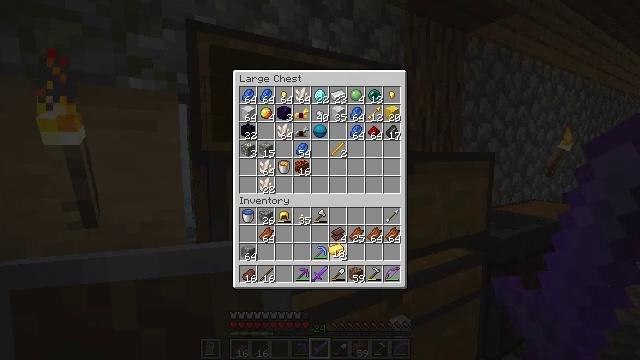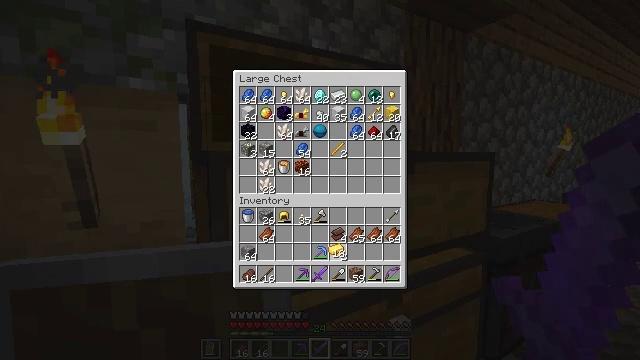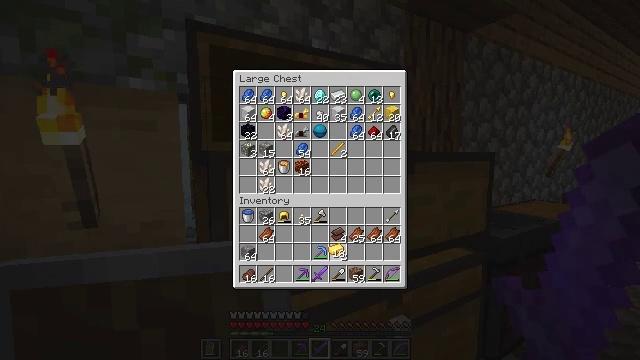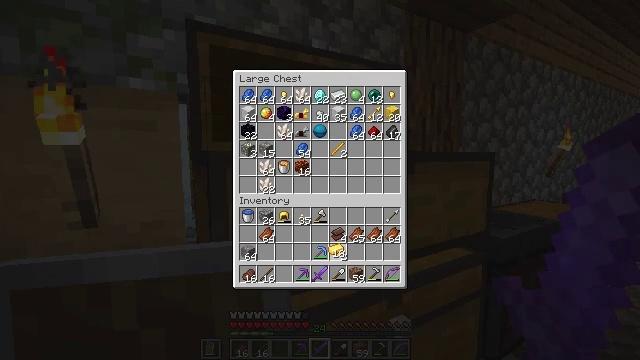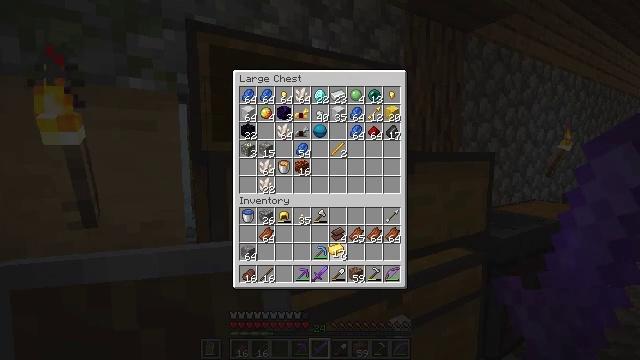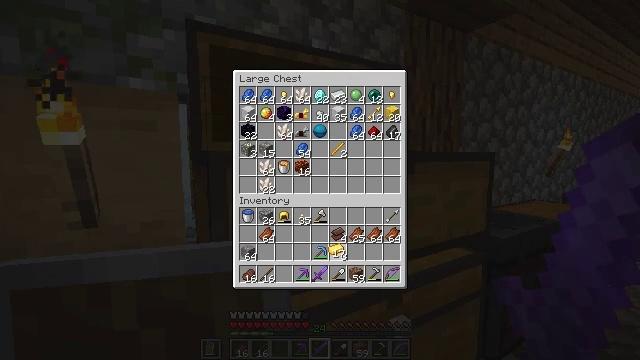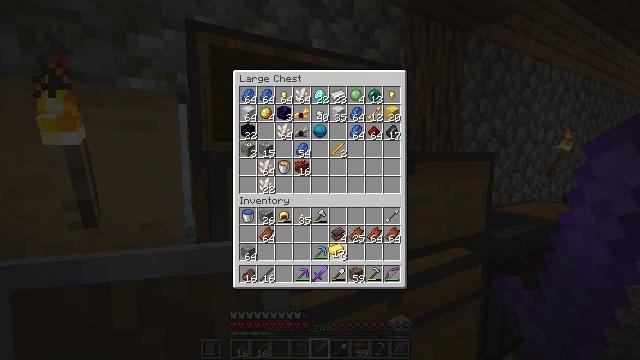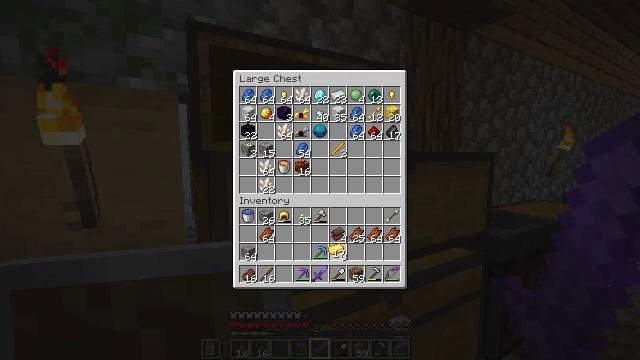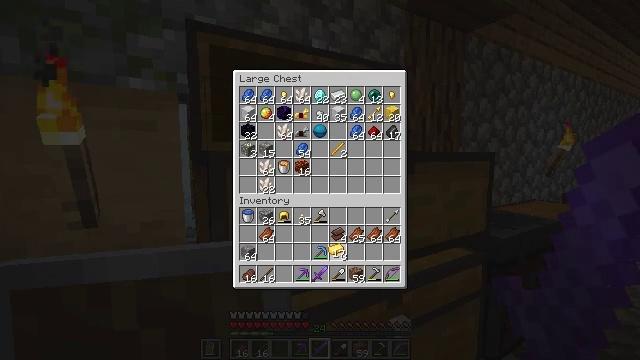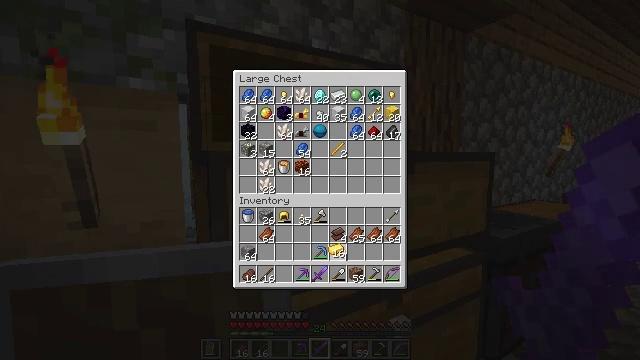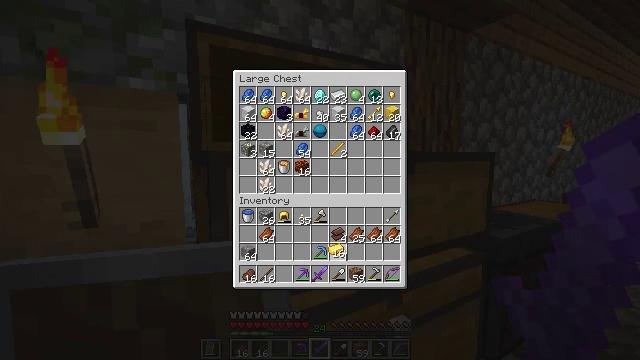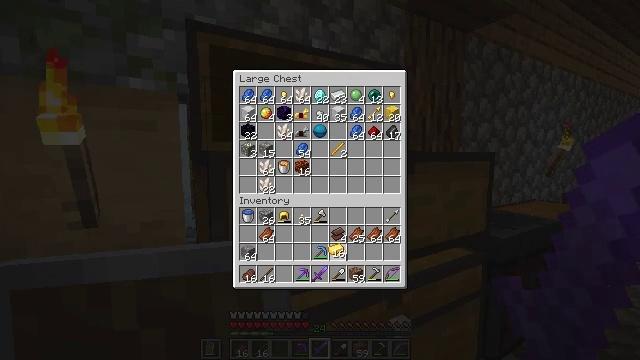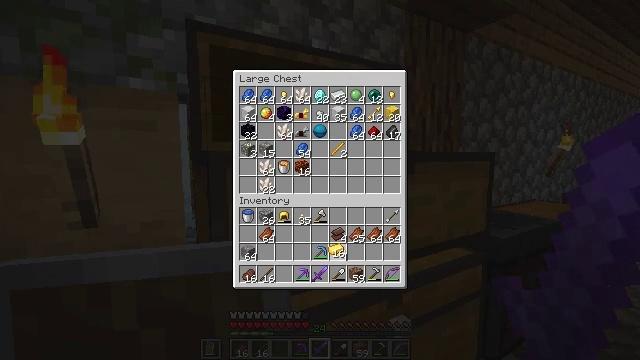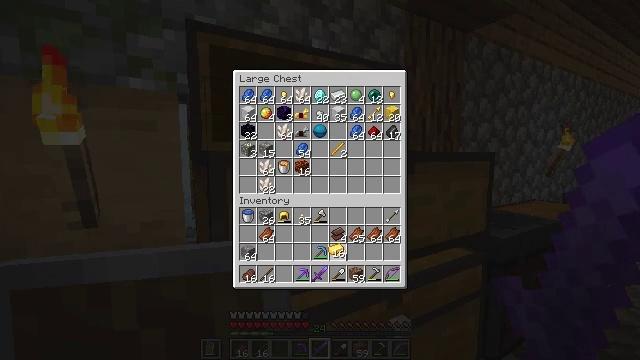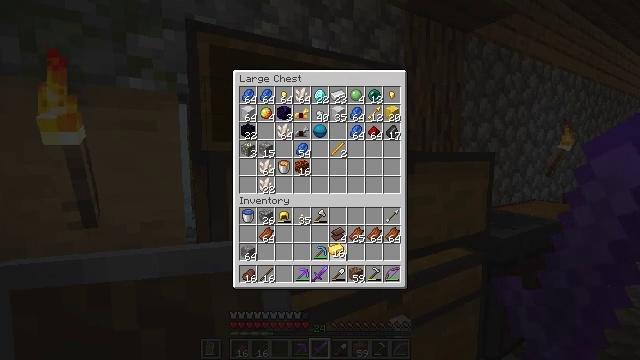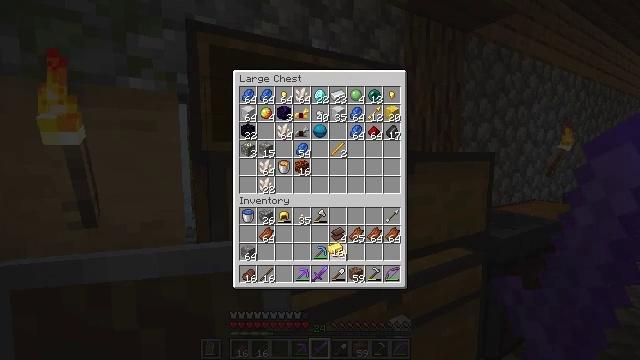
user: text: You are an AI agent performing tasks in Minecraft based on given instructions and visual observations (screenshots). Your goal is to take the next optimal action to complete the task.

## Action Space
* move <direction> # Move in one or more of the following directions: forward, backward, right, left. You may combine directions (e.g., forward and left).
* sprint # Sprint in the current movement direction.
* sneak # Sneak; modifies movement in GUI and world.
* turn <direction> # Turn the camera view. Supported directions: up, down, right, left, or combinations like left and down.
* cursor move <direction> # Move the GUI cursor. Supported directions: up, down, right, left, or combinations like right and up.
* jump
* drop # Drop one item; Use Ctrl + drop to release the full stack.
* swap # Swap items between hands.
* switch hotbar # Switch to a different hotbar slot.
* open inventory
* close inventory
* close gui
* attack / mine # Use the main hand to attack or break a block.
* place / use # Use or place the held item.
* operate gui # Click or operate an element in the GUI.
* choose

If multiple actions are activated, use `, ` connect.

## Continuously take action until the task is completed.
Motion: motion action
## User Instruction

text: Combine materials to craft a netherite ingot.
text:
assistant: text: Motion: use / place
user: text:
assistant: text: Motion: use / place
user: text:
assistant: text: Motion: use / place
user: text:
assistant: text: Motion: no_op
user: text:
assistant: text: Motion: no_op
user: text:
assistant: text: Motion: use / place
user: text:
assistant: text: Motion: use / place
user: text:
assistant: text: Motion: use / place
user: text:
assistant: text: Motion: no_op
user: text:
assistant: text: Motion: no_op
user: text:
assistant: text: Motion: no_op
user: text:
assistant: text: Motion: no_op
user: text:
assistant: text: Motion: no_op
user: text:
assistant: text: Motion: no_op
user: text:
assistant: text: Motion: no_op
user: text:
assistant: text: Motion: turn up
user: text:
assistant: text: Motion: turn left and up
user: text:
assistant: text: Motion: turn left and up
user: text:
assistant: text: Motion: turn left and up
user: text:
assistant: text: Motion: no_op
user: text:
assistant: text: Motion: no_op
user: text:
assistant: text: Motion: no_op
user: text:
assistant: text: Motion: no_op
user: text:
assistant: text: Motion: no_op
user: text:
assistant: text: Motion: no_op
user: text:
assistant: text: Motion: no_op
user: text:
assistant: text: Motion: no_op
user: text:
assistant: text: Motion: no_op
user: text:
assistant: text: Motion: no_op
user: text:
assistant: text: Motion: no_op